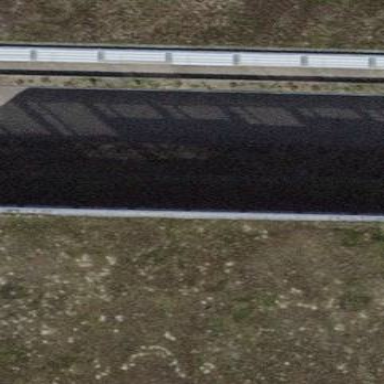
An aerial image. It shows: Commercial building with flat roof.